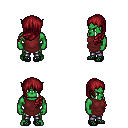
a pixel art fantasy rpg character, male body template, orc, green skin, maroon tunic, metal pants, brunette left-swept hairstyle, ghillies, four views (front, back, left, right), 2x2 character sprite sheet, small pixel art, hard edges, no anti-aliasing